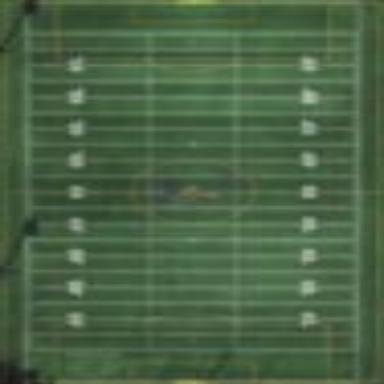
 suitable for American football and soccer."